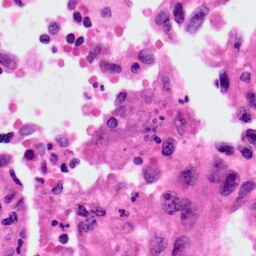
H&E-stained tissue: Lung